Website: lowes
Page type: payment
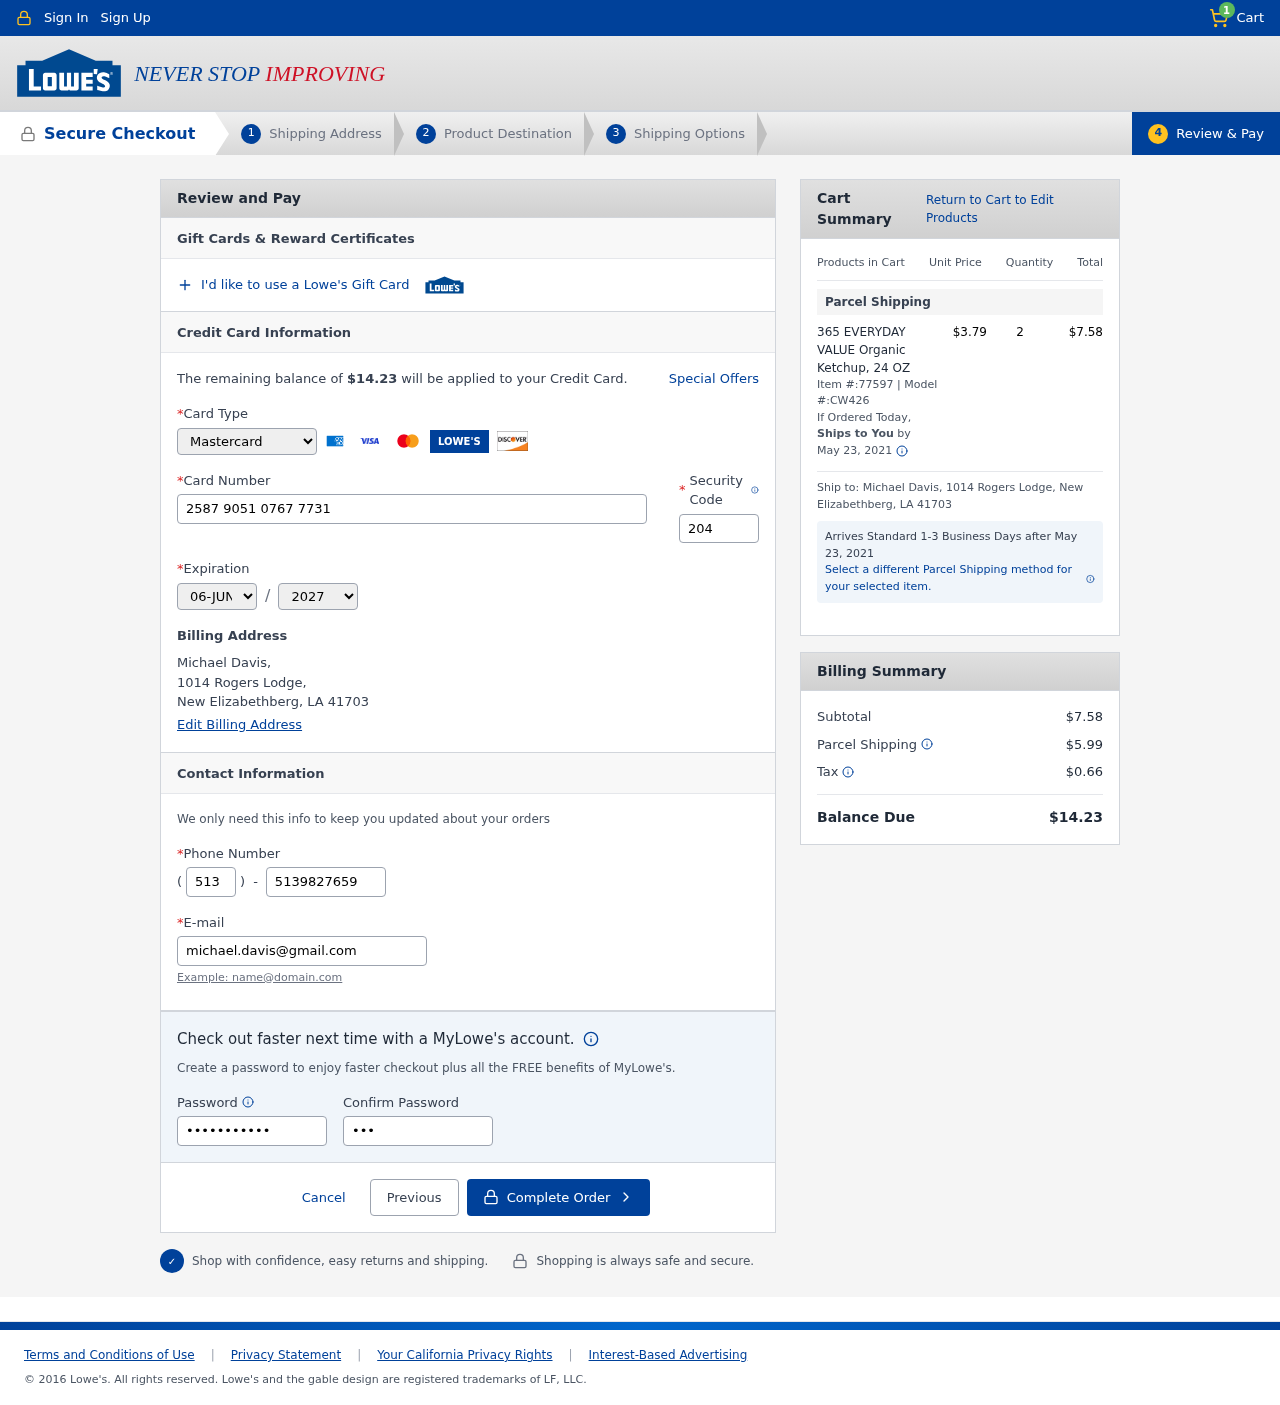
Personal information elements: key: PII_CARD_CVV
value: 204
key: PII_CARD_EXPIRY_MONTH
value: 06
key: PII_CARD_EXPIRY_YEAR
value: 27
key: PII_CARD_NUMBER
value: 2587 9051 0767 7731
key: PII_CARD_TYPE
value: Mastercard
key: PII_CITY_STATE_ZIP
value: New Elizabethberg, LA 41703
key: PII_EMAIL
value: michael.davis@gmail.com
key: PII_FULLNAME
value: Michael Davis,
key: PII_PHONE
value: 5139827659
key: PII_PHONE_AREA
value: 513
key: PII_STREET
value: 1014 Rogers Lodge,
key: PII_FULLNAME2
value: Michael Davis
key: PII_STREET2
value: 1014 Rogers Lodge
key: PII_CITY_STATE_ZIP2
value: New Elizabethberg, LA 41703
Product elements: key: PRODUCT1_NAME
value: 365 EVERYDAY VALUE Organic Ketchup, 24 OZ
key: PRODUCT1_PRICE
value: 3.79
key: PRODUCT1_QUANTITY
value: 2
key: PRODUCT1_ITEM
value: Item #:77597
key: PRODUCT1_MODEL
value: Model #:CW426
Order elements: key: ORDER_NUM_ITEMS
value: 1
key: ORDER_TOTAL
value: $14.23
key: ORDER_SHIPPING_DATE
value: May 23, 2021
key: ORDER_SUBTOTAL
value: $7.58
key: ORDER_SHIPPING_DATE2
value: May 23, 2021
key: ORDER_SHIPPING_COST
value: $5.99
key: ORDER_TAX
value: $0.66